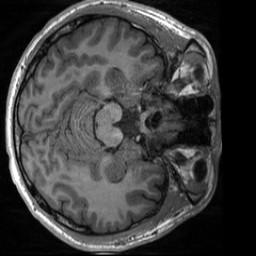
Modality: T1w
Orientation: axial
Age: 22
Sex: male
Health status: healthy
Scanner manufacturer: siemens
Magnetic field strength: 3 T
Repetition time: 2 s
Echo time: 0.00232 s